Field crop: maize
Growth stage: 2
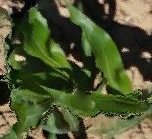
Species: maize